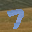
Label: 7